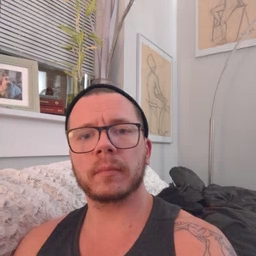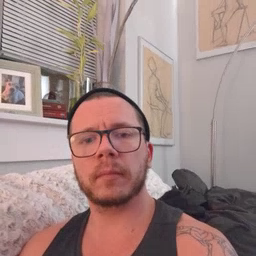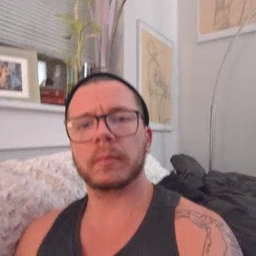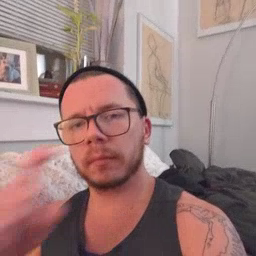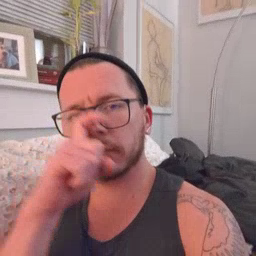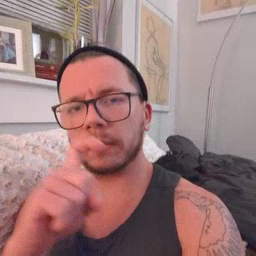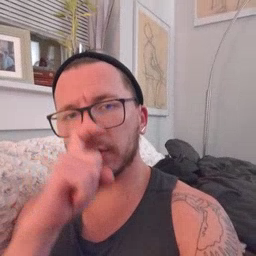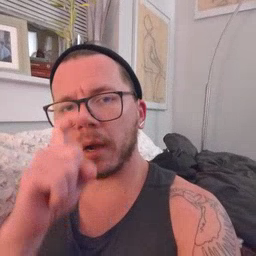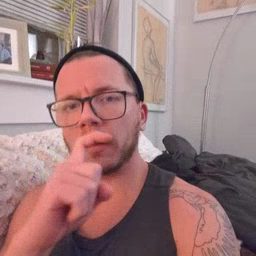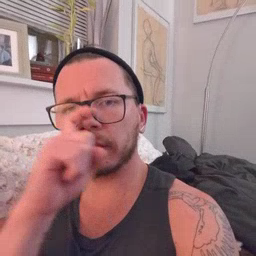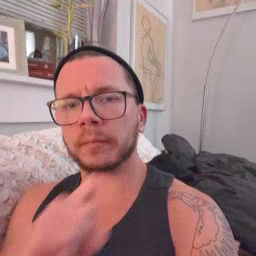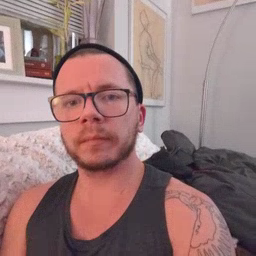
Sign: doll